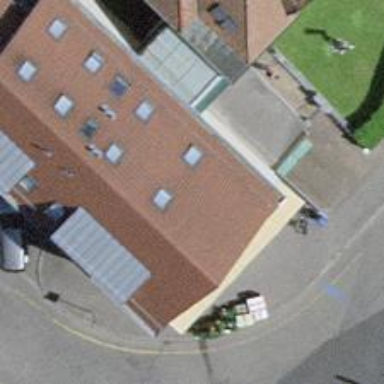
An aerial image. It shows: Supermarket.